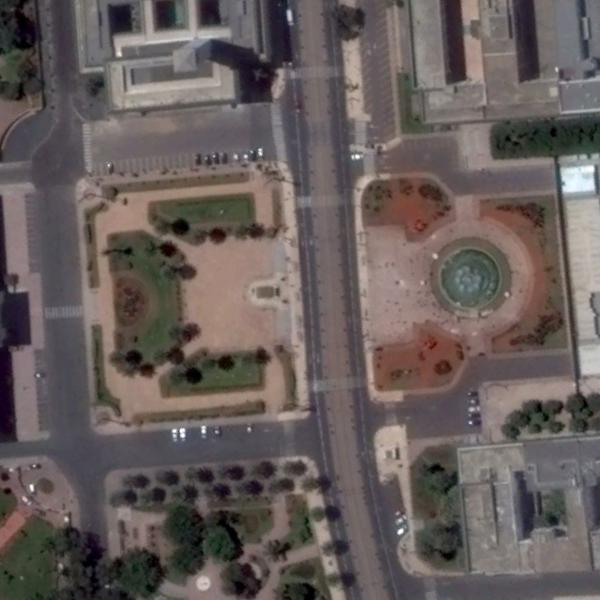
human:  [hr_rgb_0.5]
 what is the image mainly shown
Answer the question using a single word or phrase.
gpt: square